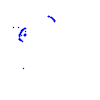
Particle: proton